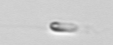
Label: flagellate_morphotype3